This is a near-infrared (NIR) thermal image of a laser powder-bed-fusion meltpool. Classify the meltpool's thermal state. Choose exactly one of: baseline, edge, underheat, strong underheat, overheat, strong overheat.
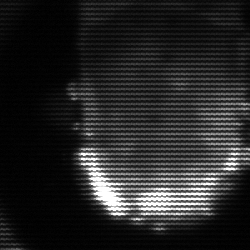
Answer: baseline